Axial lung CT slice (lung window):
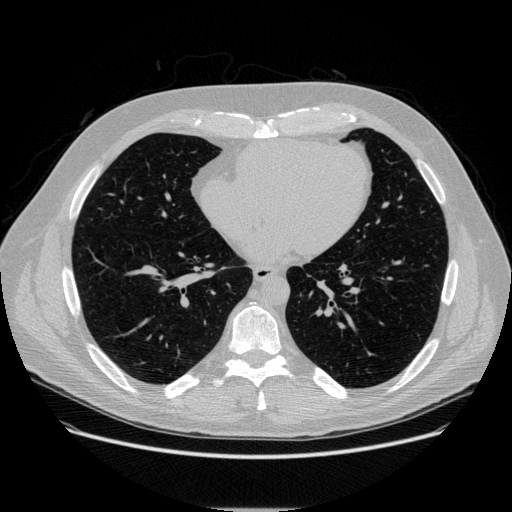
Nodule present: no